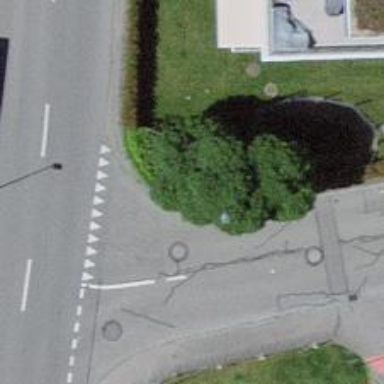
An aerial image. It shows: Hedge barrier.